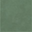
Piece: xx